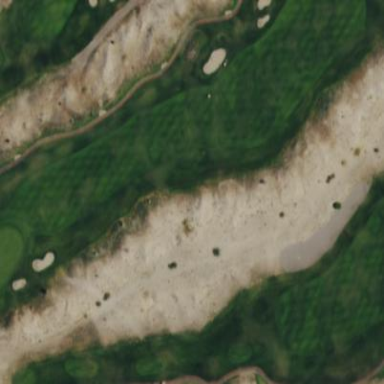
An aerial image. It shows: Sandy area is golf bunker.